Field crop: tomato
Growth stage: 2
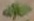
Species: solanum